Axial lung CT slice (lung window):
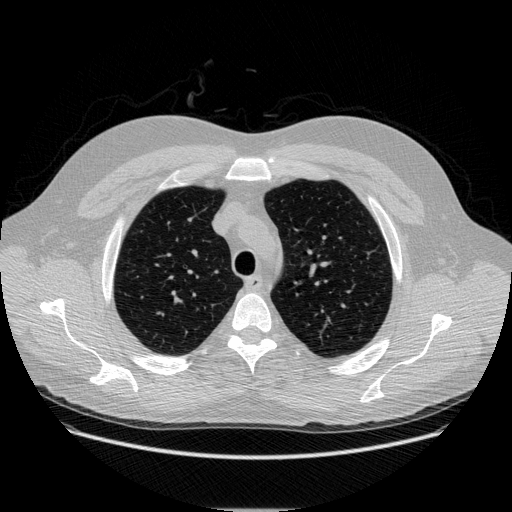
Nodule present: no